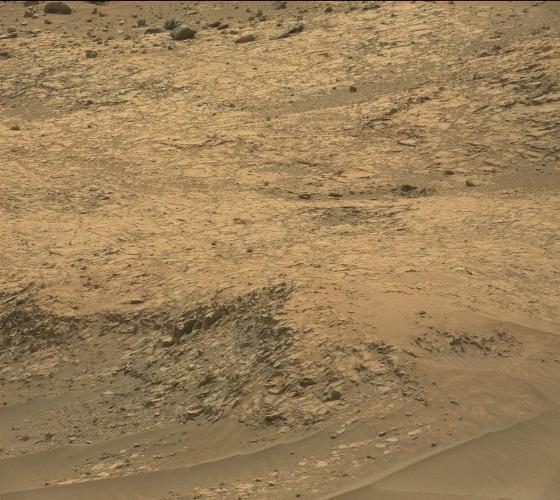
Terrain classes present: Bedrock, Gravel / Sand / Soil, Rock